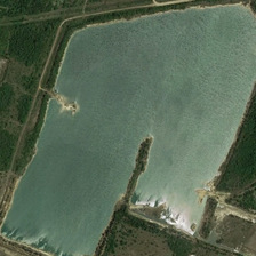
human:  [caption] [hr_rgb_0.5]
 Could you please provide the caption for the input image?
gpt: Irregular proogon pond is lying on the green ground on the road.

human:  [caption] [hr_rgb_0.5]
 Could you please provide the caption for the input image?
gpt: An irregular pond was lying on the green land, surrounded by roads.

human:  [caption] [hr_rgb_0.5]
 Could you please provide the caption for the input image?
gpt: An irregular pond is located on green soil with roads around.

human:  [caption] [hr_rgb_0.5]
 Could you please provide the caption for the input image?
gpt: it is a silver pond next to a country road with a dam stretches in it .

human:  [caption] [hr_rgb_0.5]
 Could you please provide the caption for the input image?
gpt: An irregular trick pond lies on the green land, surrounded by roads.